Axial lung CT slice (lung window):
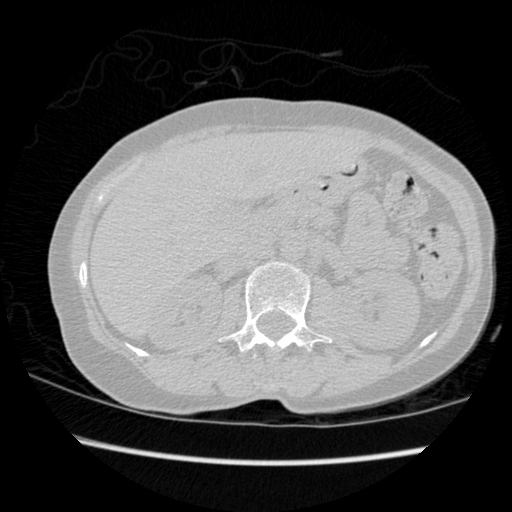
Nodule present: no